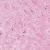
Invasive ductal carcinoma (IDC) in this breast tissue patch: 0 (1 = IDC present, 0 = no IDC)